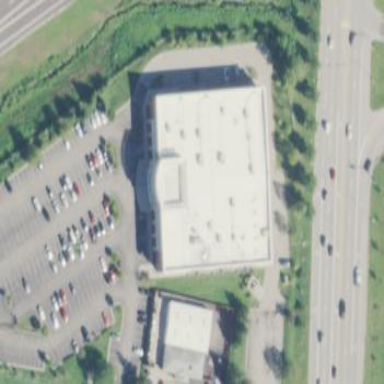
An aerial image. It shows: Fitness center building.